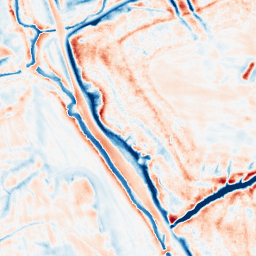
Category: edge_preserving
Decomposition family: bilateral
Decomposition parameters: d: 21
sigma_color: 100
sigma_space: 100
Upsampling method: sinc_hamming
Upsampling parameters: scale: 4
kernel_size: 8
Upsampling scale: 4